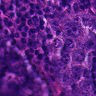
Metastatic tissue present: yes